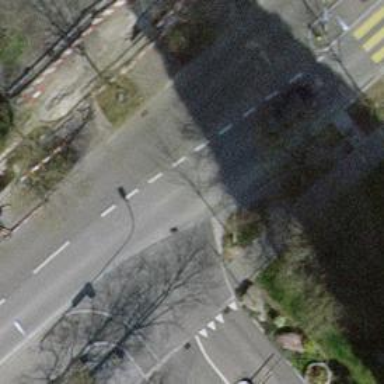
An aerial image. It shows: Avenue lined with trees.